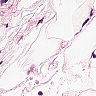
Metastatic tissue present: no